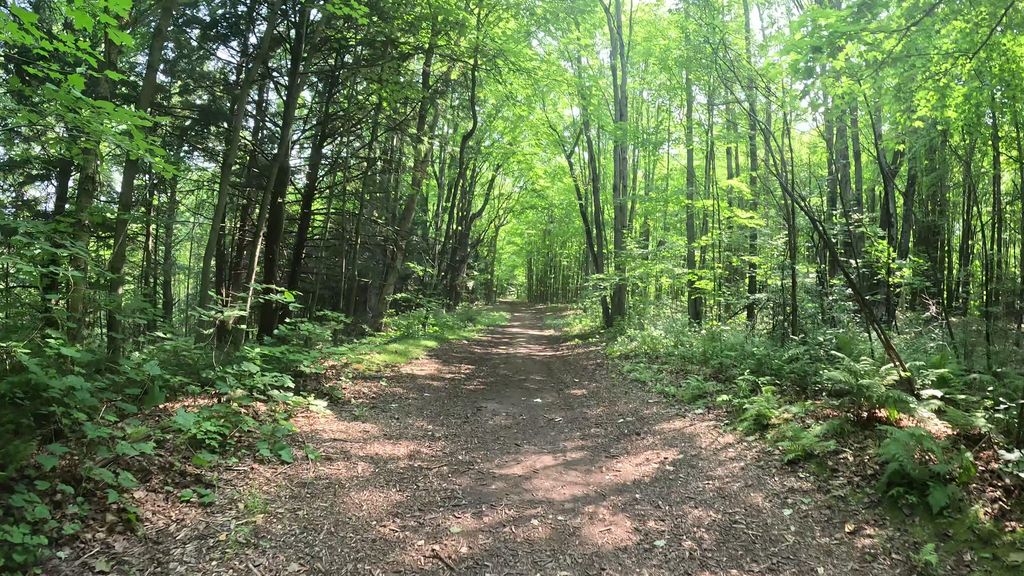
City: ottawa-gatineau